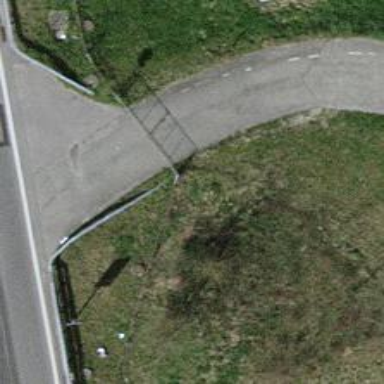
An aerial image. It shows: Lift gate barrier.